Question: I have a portion of dataframe as below ('con_df'):
'''
from to fw
1 2 no fw
1 4 fw
2 3 no fw
2 5 no fw
2 6 no fw
2 7 fw
'''
with 3 variables
want to make a graph using NetworkX
'''
network = nx.from_pandas_edgelist(df=con_df, source='from', target='to',
edge_attr='fw', create_using=nx.MultiGraph())
nx.draw(network, with_labels = True)
'''
above is the code i used, the output is below,
the problem is that the weight option is not shown on the graph.
i thought that the edge_attr option is for the weight attribute, but it does not work
what i want is the fw variable is being labeled in the edge of the graph
is there a problem in the code or should i approach in different way?

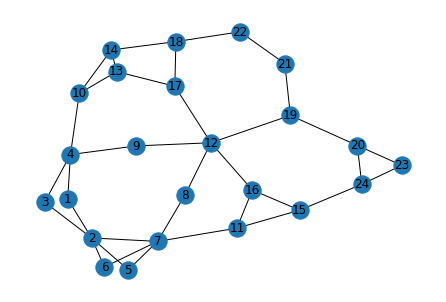
Answer: 'with_labels' refers to the labels, not that of the edges.
You need to use <URL>:
'''
labels = {x[:2]: network.get_edge_data(*x)['fw'] for x in network.edges}
pos = nx.spring_layout(network)
nx.draw(network, pos, with_labels=True)
nx.draw_networkx_edge_labels(network, pos, edge_labels=labels)
'''
output:
<URL>
content of the 'labels' dictionary:
'''
{(1, 2): 'no fw',
(1, 4): 'fw',
(2, 3): 'no fw',
(2, 5): 'no fw',
(2, 6): 'no fw',
(2, 7): 'fw'}
'''